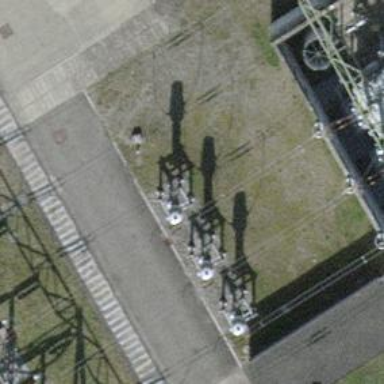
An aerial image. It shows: Power line with 3 cables running through bay.